Field crop: tomato
Growth stage: 1
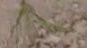
Species: cyperus